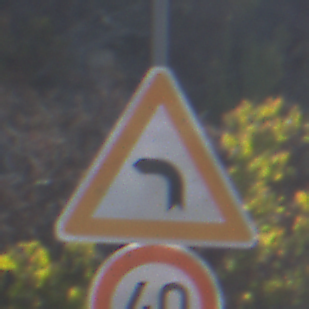
Verkehrszeichen: KurveLinks
Zusatzzeichen unten: Geschwindigkeit40
Umgebung: Outdoor, Nature
Tageszeit: MorningAfternoon
Wetter: Clear
Licht: Natural
Jahreszeit: NotSpecified
Kontrast: HighContrast